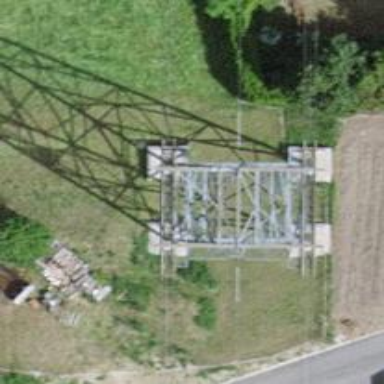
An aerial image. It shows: Pylon for aerialway.